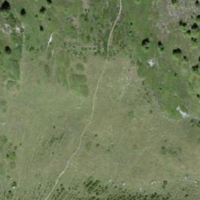
EUNIS habitat code: 26
Species observed at this site:
Campanula barbata